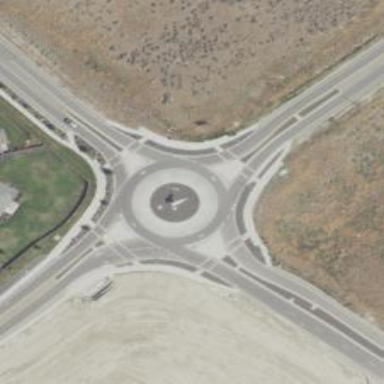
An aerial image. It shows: Roundabout at tertiary road junction.